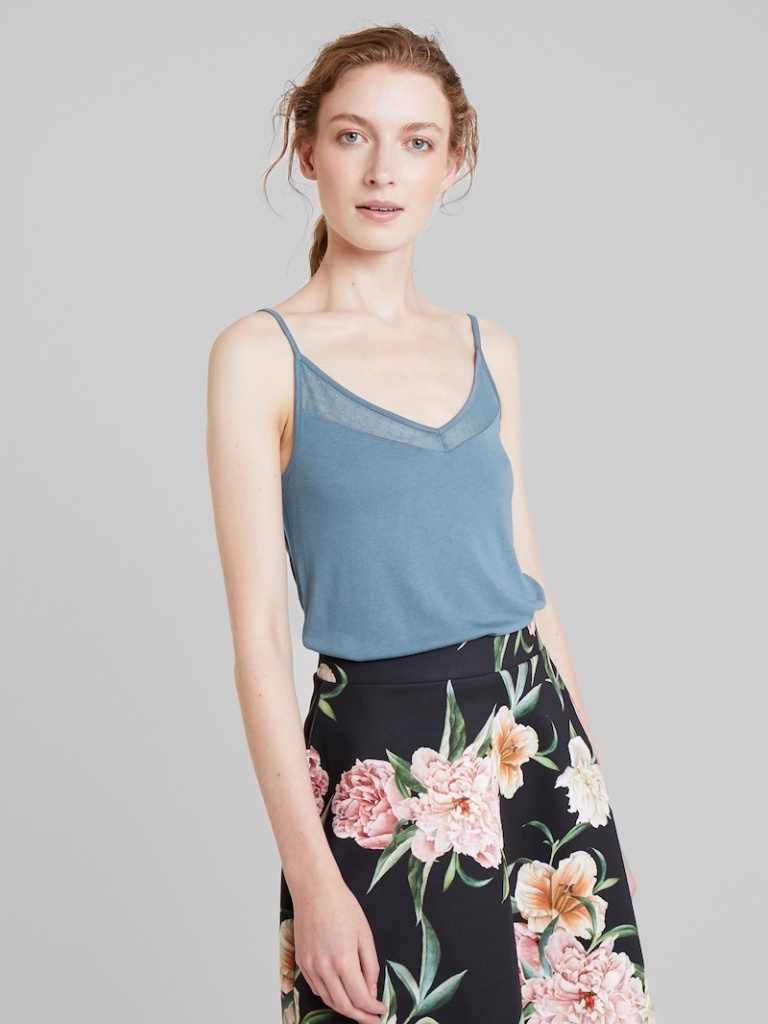
cotton relaxed sleeveless hip length Fully Tucked in v-neck tank